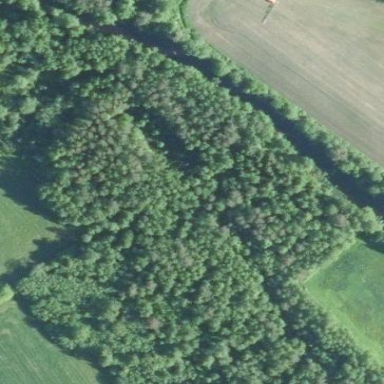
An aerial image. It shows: Mixed woodland area with variety of leaf types and cycles.